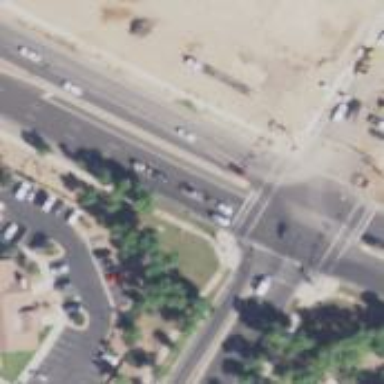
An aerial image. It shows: Solid stop line on the road marking.